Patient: sex F, age 35
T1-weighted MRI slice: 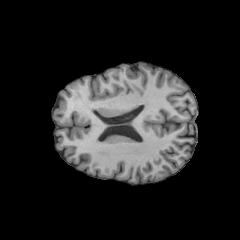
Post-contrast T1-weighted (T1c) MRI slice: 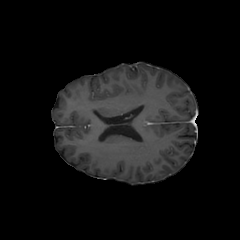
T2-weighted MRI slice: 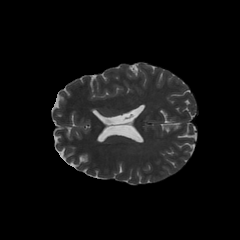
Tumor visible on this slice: no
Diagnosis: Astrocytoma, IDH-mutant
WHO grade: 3